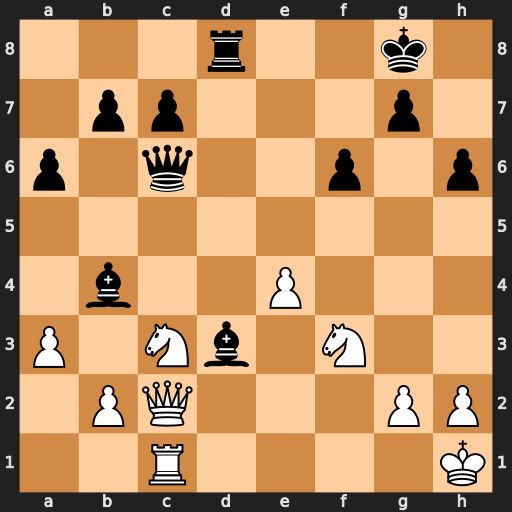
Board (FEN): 3r2k1/1pp3p1/p1q2p1p/8/1b2P3/P1Nb1N2/1PQ3PP/2R4K
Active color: w
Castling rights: -
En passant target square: -
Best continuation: Qb3+ Bc4 Qxb4